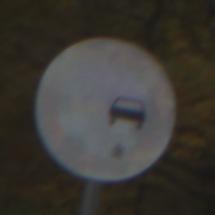
Verkehrszeichen: Ueberholverbot
Umgebung: Outdoor, Nature
Tageszeit: Midday
Wetter: Overcast
Licht: Natural
Jahreszeit: Autumn
Kontrast: LowContrast